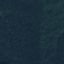
Land use / land cover: Forest